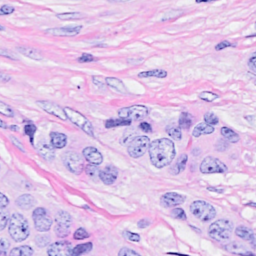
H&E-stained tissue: Breast